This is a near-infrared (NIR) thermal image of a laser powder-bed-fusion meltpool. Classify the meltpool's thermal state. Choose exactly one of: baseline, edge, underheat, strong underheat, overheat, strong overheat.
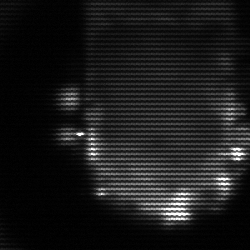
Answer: baseline